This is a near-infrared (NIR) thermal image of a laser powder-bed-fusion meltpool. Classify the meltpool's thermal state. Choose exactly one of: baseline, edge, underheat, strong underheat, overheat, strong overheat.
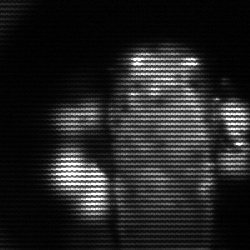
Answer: strong underheat